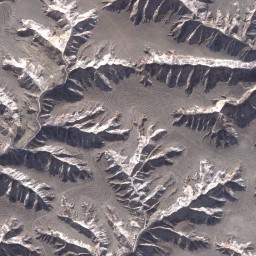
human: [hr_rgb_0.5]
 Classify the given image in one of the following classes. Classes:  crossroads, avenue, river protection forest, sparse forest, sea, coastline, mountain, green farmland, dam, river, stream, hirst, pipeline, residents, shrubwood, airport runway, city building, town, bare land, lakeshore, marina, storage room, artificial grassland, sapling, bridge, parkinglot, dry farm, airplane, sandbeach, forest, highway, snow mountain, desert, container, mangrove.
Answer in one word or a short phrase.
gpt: mountain